Field crop: tomato
Growth stage: 2
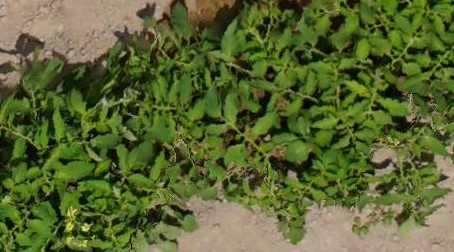
Species: tomato